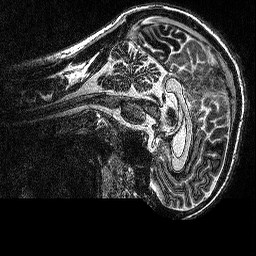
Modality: MP2RAGE
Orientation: sagittal
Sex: male
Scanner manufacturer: siemens
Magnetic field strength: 3 T
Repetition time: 5 s
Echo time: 0.00292 s